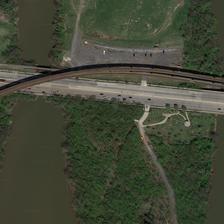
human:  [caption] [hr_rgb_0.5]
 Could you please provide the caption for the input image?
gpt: a curved railway bridge over the straight highway bridge spans this broad river .

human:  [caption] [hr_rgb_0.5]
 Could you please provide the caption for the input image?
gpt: a black and white bridge across two gradient rivers .

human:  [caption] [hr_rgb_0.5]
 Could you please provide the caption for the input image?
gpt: many green trees are in two sides of a river with a bridge .

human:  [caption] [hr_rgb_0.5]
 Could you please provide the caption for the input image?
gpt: a bridge is on a river with an island in the center of it .

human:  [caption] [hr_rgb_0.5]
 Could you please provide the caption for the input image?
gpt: a bridge is on a river with a piece of green land in it .